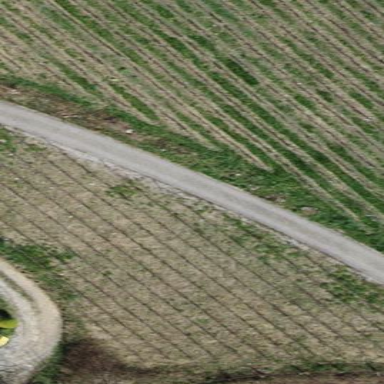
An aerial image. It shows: Vineyard growing grapes.